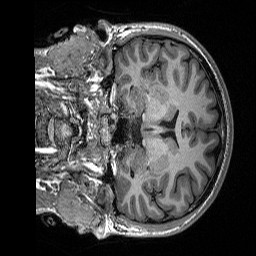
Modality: T1w
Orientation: coronal
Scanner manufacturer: siemens
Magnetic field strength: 3 T
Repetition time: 2.3 s
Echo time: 0.00298 s